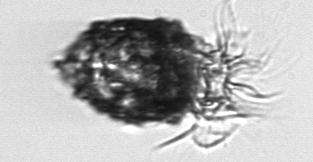
Label: Stenosemella_pacifica